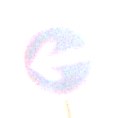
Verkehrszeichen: VorgeschriebeneFahrtrichtungHierLinks
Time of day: Night
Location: Outdoor (Urban)
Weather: Overcast
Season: Winter
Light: Artificial